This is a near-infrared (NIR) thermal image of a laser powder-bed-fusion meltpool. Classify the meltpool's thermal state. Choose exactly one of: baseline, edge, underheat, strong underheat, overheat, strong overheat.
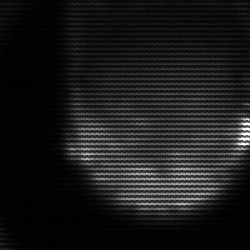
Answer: edge